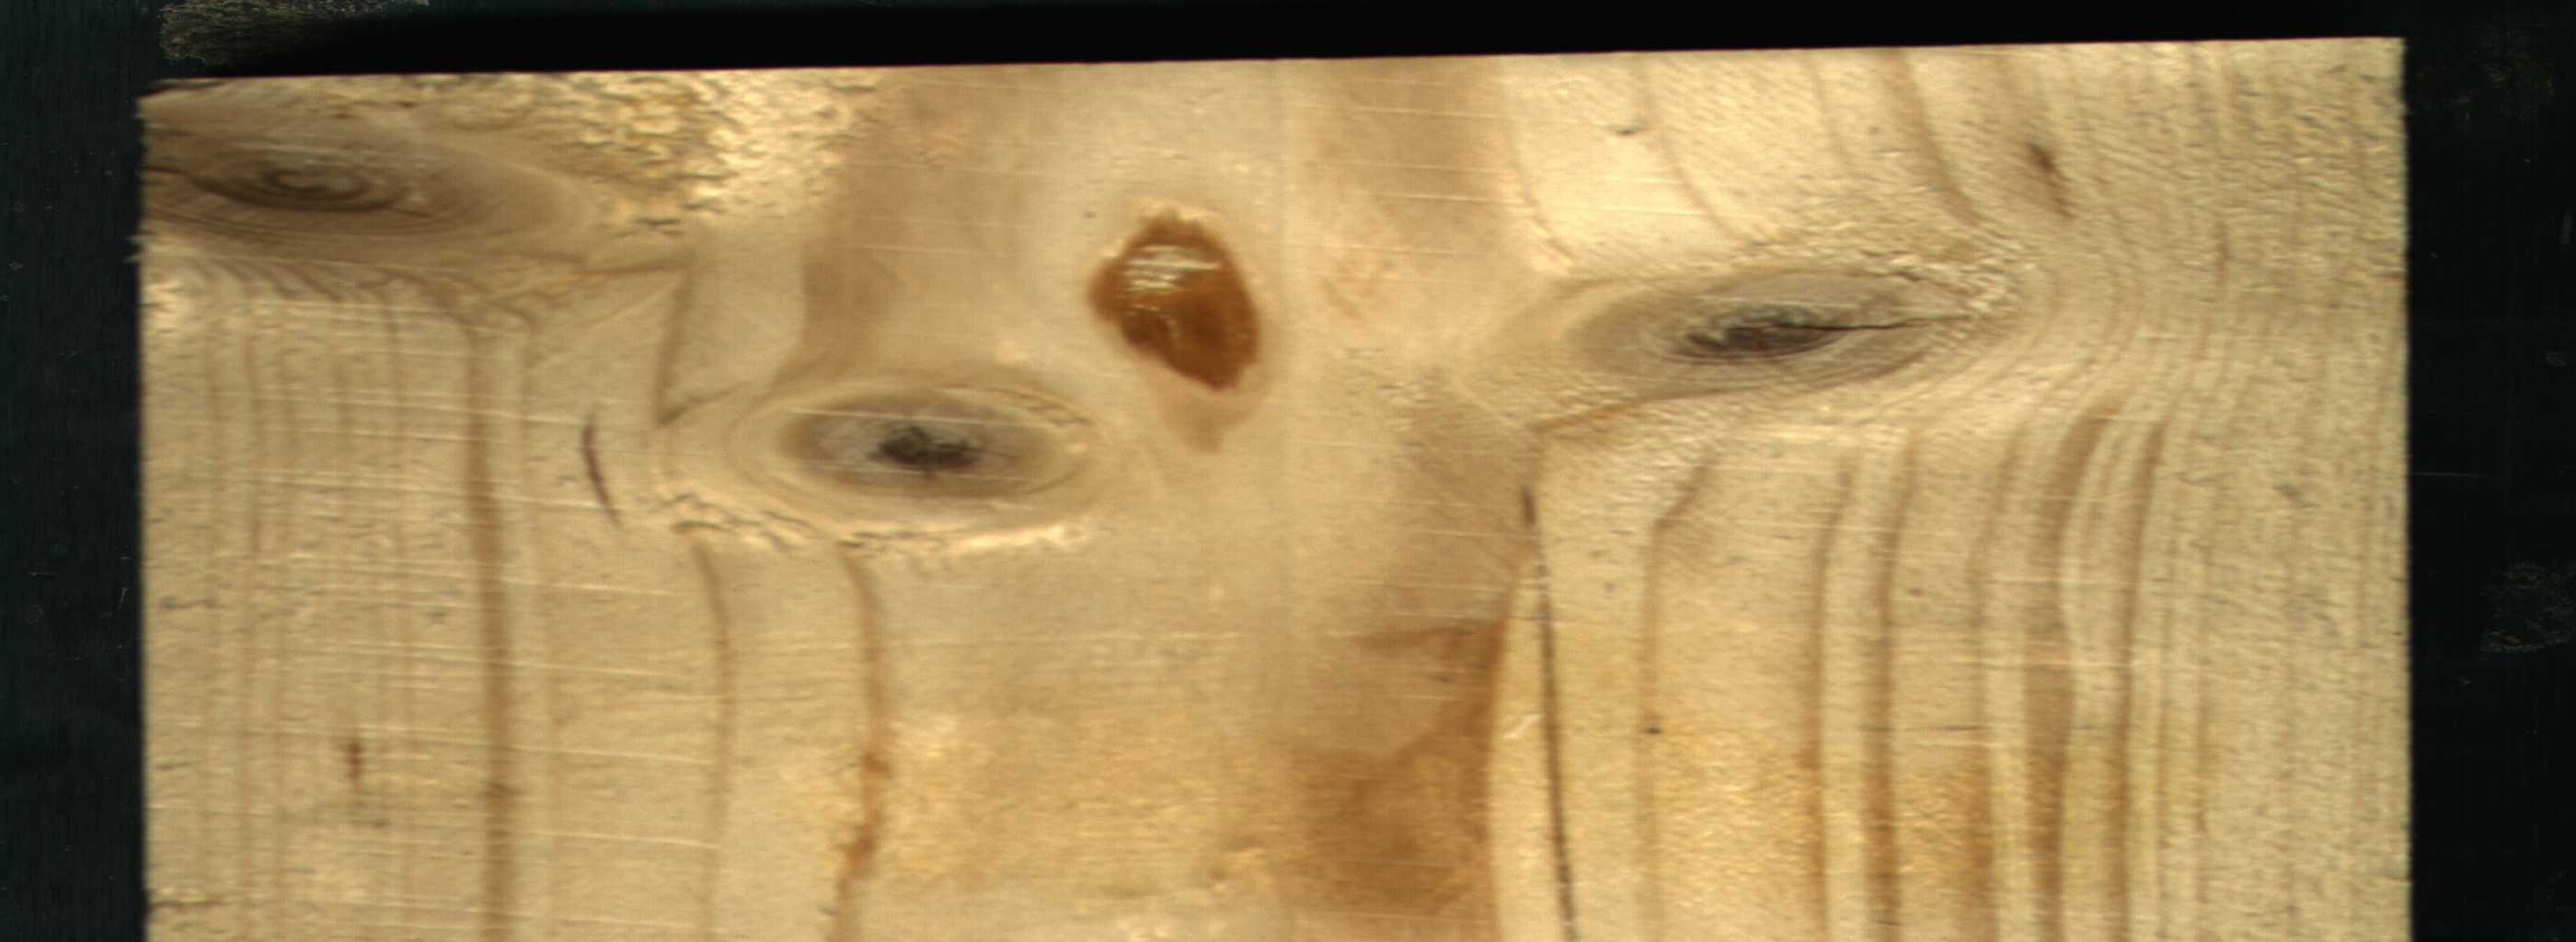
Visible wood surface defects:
resin
resin
Crack
knot_with_crack
knot_with_crack
Live_Knot